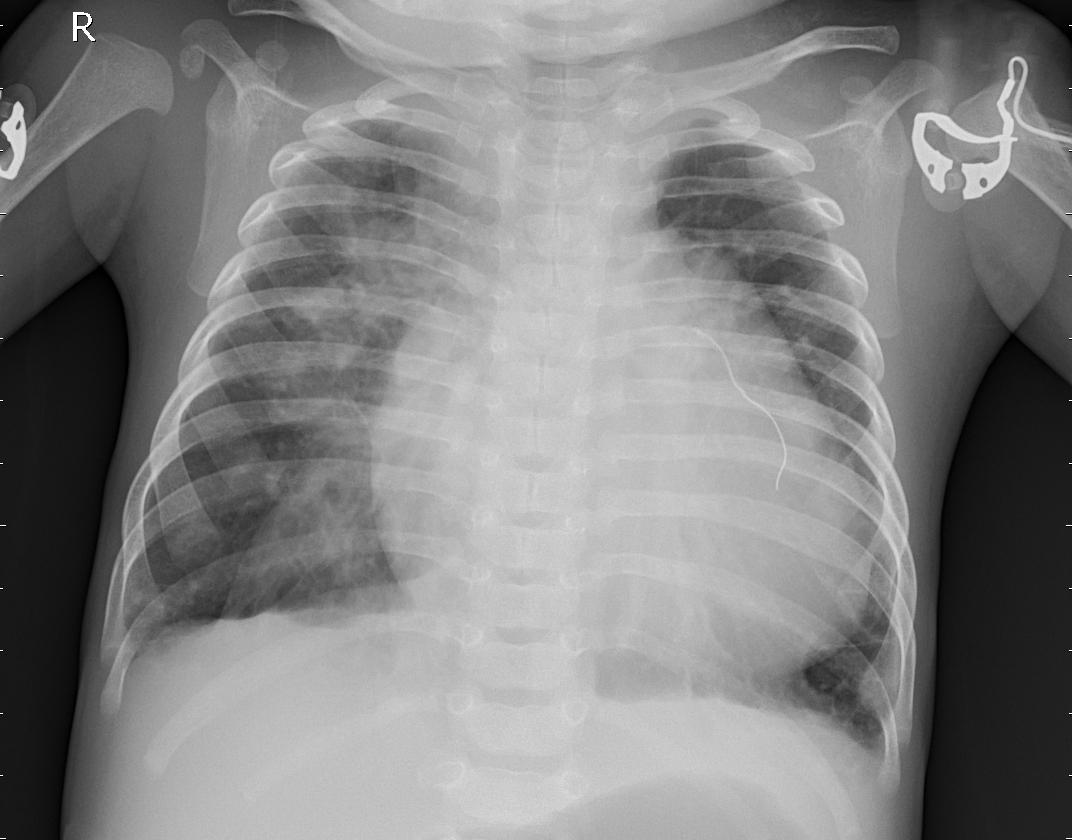
Diagnosis: PNEUMONIA